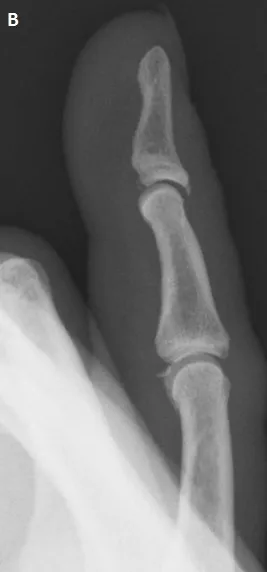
Post-reduction X-rays with a volar rim fracture.
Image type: radiology (x_ray)